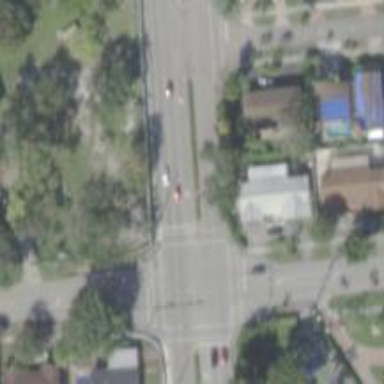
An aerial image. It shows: Crossing with marked lines on the road.